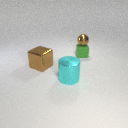
large cyan metal cylinder to the right of large brown metal cube